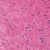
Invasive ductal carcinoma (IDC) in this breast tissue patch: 0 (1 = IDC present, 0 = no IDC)